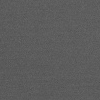
Atmospheric dust classification: dusty